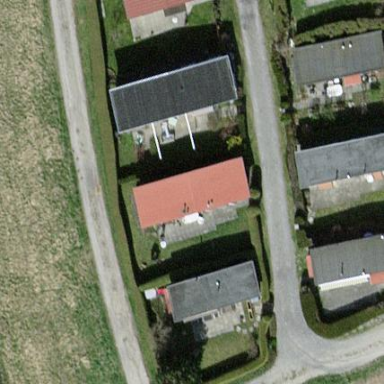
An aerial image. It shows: Static caravan.